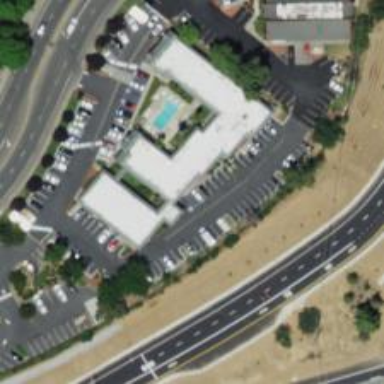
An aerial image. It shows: Motel building.